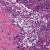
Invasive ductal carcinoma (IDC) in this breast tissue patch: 0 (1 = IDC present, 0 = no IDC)